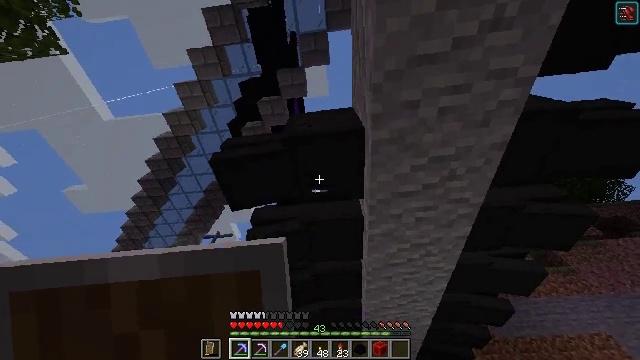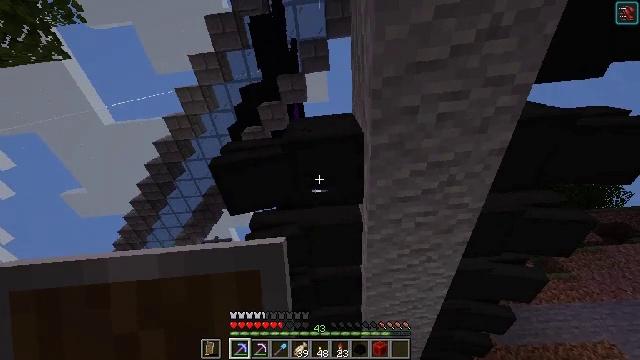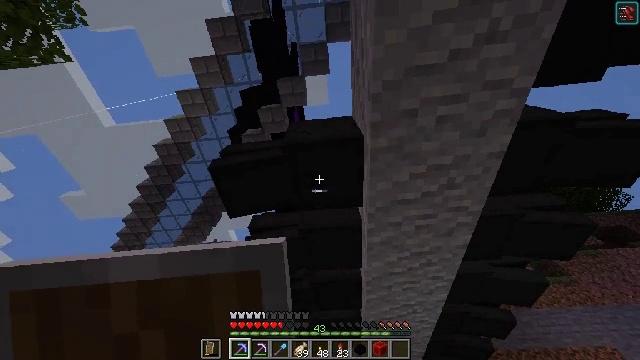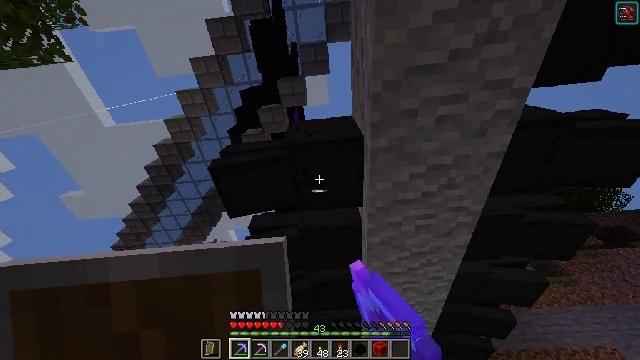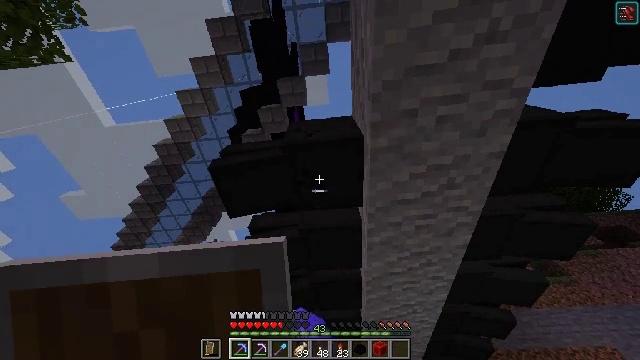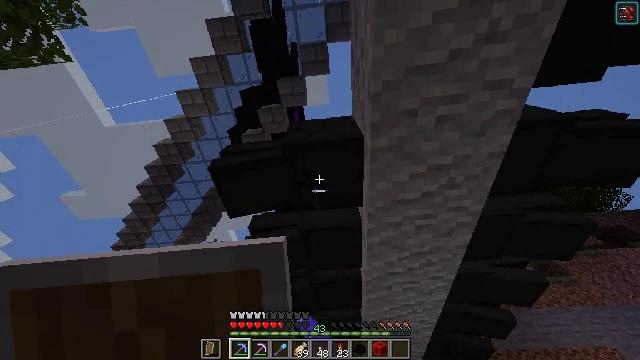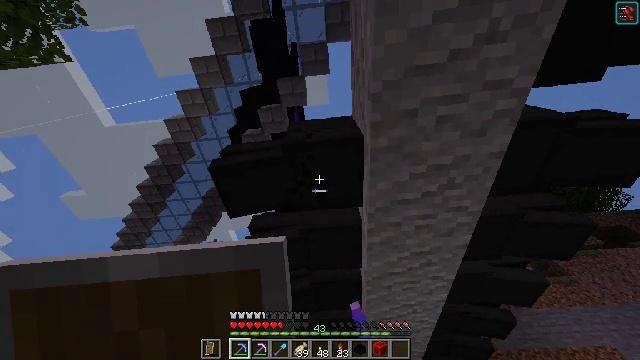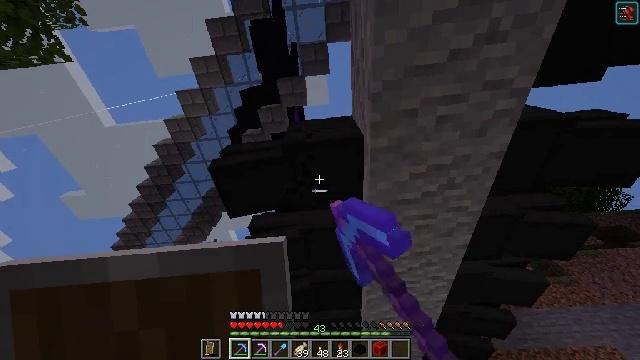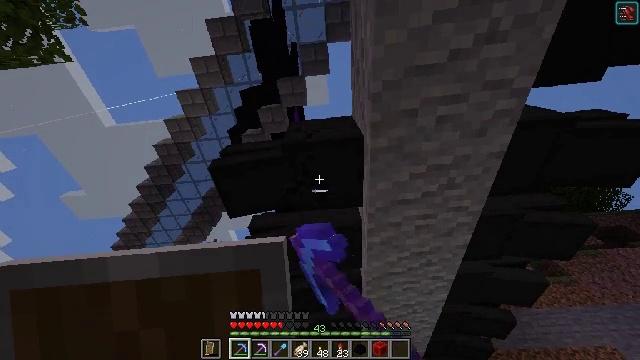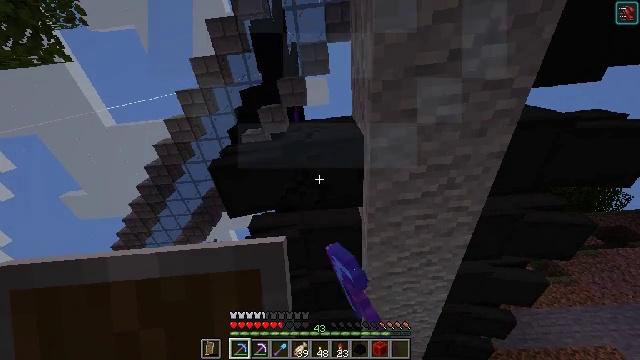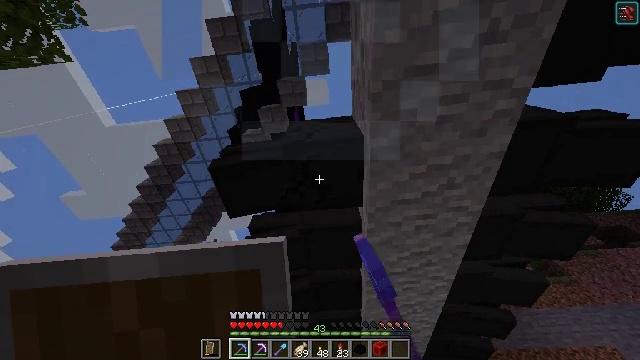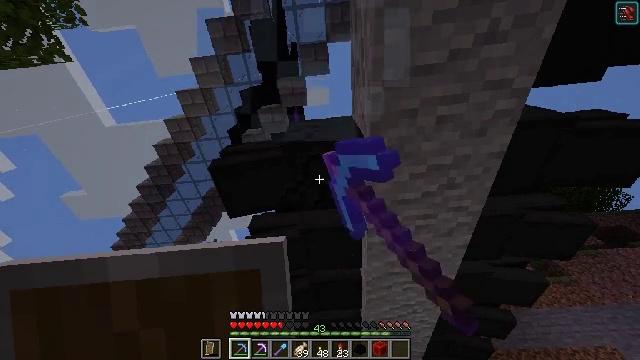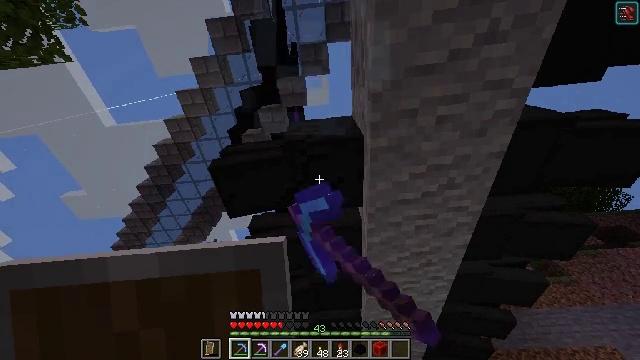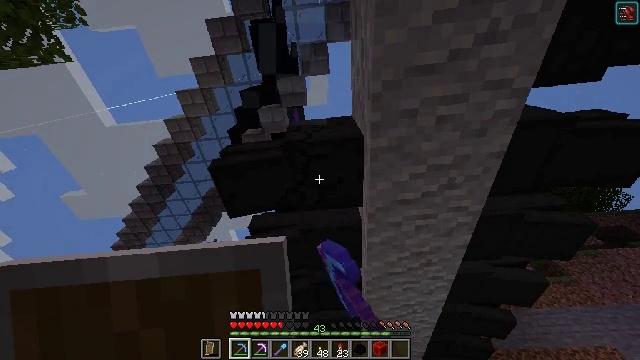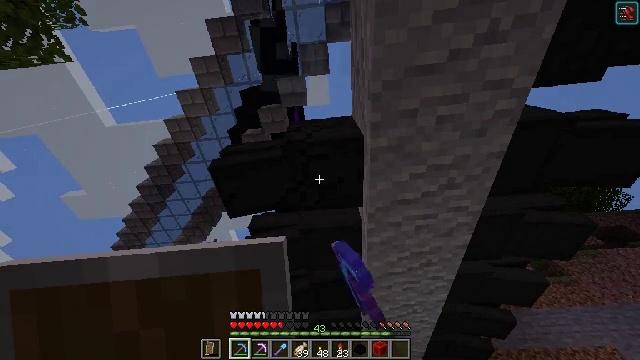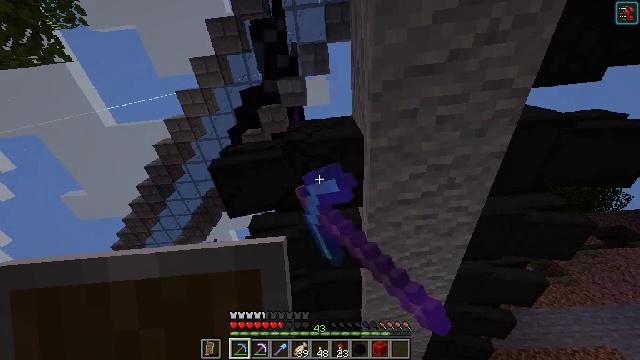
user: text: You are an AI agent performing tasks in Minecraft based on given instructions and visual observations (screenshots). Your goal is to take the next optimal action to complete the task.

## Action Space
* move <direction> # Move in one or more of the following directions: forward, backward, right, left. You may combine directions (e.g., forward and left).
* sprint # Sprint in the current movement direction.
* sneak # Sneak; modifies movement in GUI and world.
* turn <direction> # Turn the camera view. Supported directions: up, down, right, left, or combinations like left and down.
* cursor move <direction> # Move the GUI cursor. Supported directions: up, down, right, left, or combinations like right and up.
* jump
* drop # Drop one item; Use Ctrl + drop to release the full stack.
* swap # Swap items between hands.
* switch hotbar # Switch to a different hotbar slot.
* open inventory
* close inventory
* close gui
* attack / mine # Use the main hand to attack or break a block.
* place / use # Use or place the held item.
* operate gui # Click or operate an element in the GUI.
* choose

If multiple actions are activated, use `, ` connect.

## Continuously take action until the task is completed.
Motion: motion action
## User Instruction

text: Mine the dragon head from a wall.
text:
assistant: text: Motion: turn up, attack / mine
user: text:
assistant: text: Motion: attack / mine
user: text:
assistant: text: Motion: attack / mine
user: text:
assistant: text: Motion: attack / mine
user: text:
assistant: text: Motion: attack / mine
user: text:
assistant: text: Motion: attack / mine
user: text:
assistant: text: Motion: attack / mine
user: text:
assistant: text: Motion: attack / mine
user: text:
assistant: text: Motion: attack / mine
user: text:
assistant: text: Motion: attack / mine
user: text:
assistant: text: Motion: attack / mine
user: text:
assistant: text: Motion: attack / mine
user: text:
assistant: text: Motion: attack / mine
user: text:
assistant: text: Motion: attack / mine
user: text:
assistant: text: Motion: attack / mine
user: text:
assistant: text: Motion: attack / mine
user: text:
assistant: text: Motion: attack / mine
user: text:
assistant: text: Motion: attack / mine
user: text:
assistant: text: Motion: attack / mine
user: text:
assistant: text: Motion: attack / mine
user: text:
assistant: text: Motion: attack / mine
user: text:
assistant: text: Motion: attack / mine
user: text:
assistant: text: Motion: attack / mine
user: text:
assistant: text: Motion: attack / mine
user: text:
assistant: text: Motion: attack / mine
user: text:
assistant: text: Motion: attack / mine
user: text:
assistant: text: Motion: attack / mine
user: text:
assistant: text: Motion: attack / mine
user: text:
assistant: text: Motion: move forward, attack / mine
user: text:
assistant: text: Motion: move forward, attack / mine